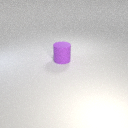
large purple rubber cylinder